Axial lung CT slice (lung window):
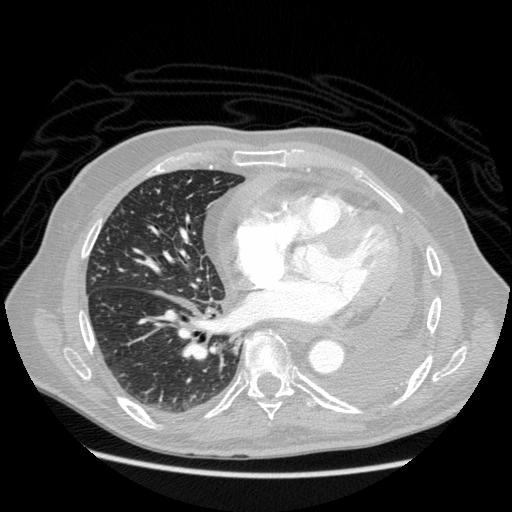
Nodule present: no